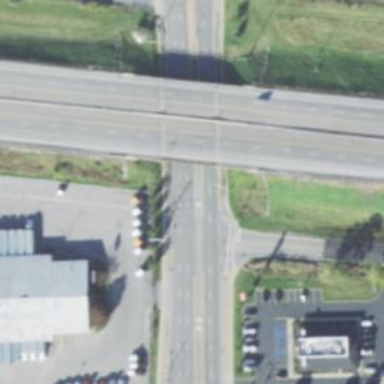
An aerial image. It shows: Marked crossing on the road.